Aerial crown-view tile of a tropical tree (Barro Colorado Island, Panama), acquired 20250915:
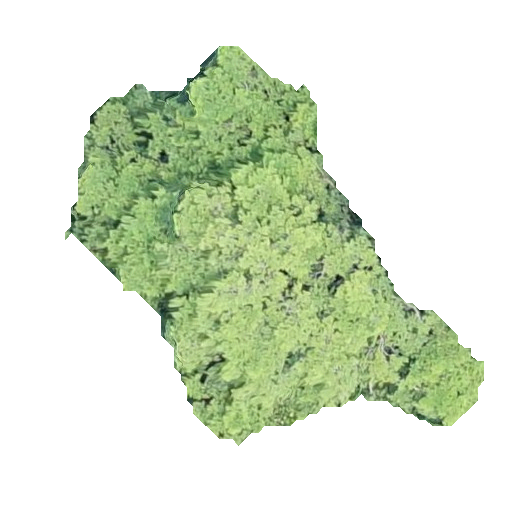
Species: Terminalia amazonia
GBIF accepted scientific name: Terminalia amazonica
Crown area: 129.027 m²